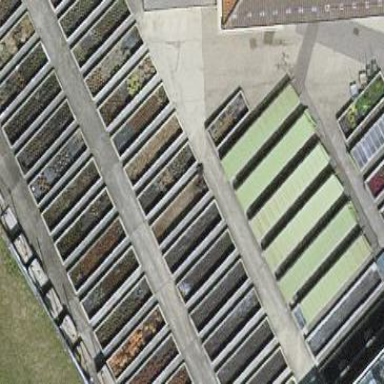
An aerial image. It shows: Plant nursery.